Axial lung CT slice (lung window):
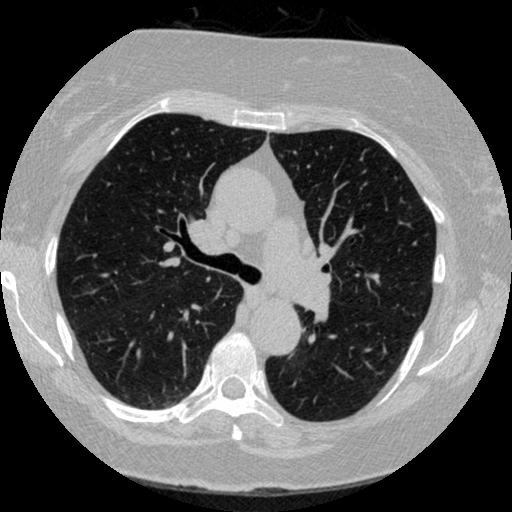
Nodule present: no